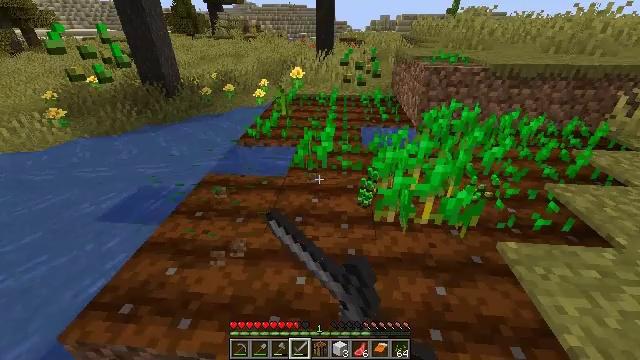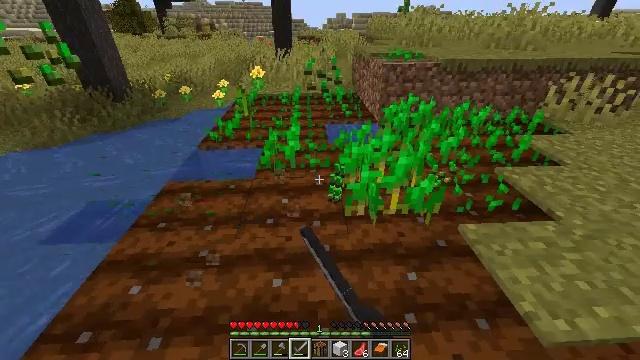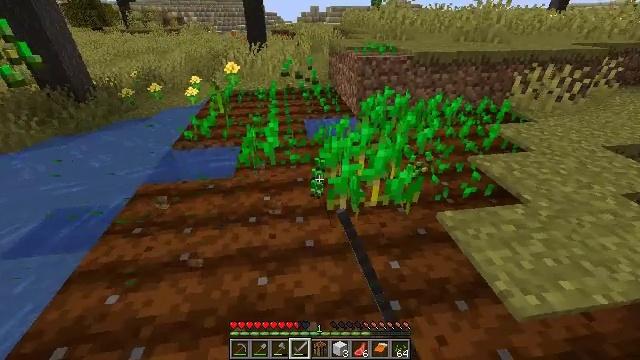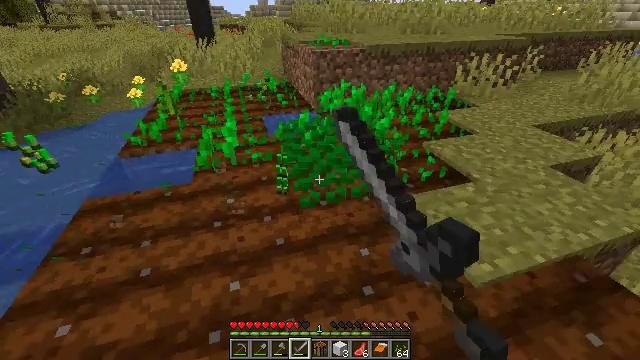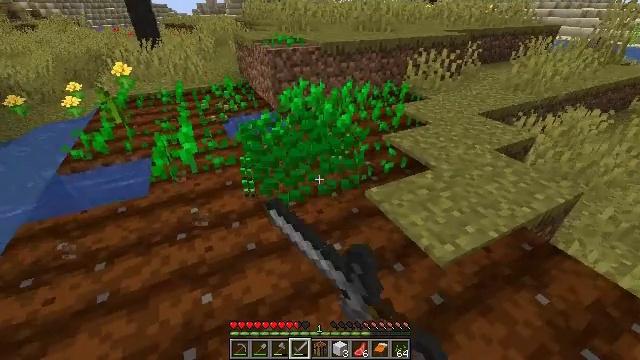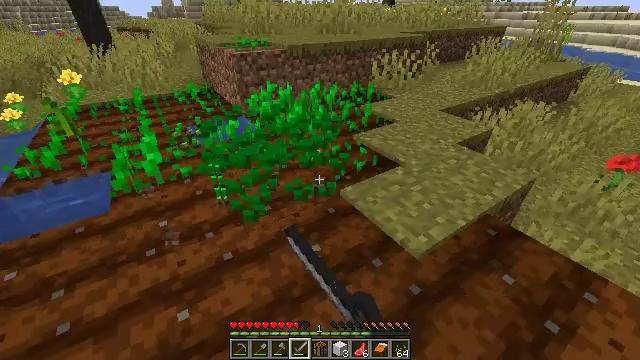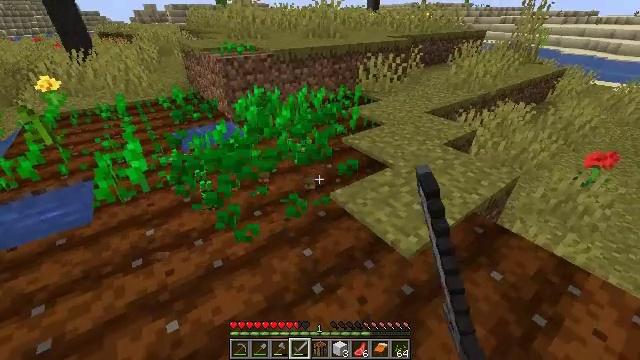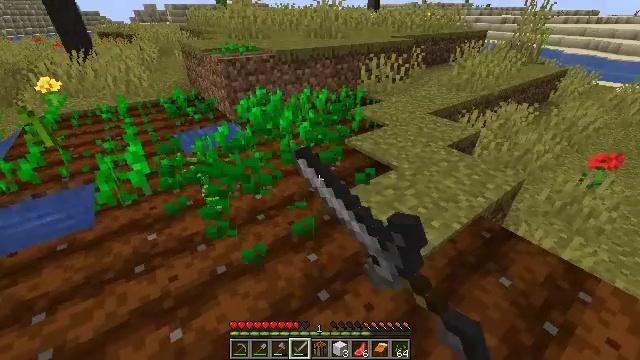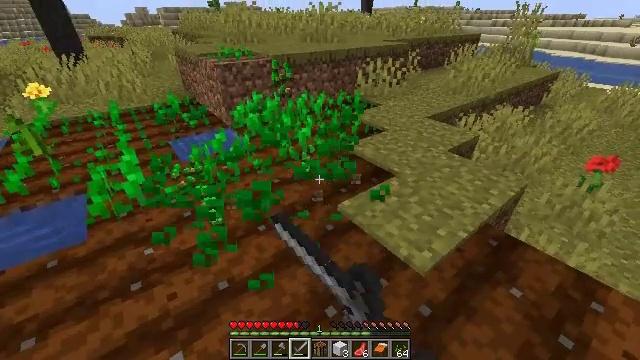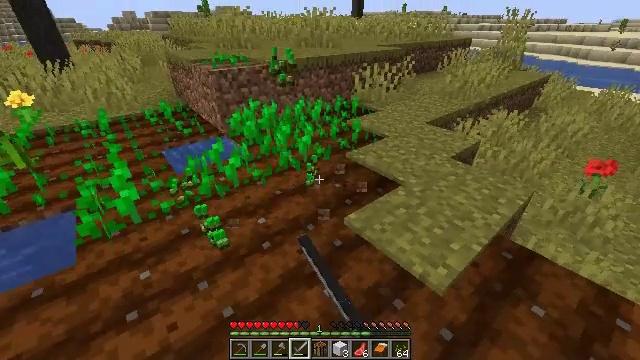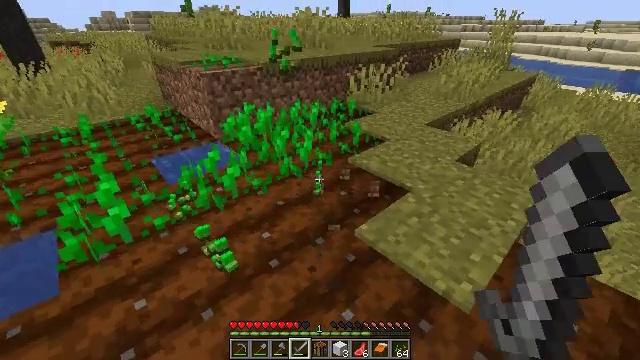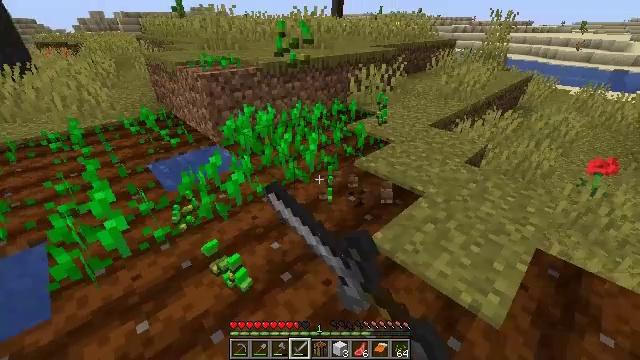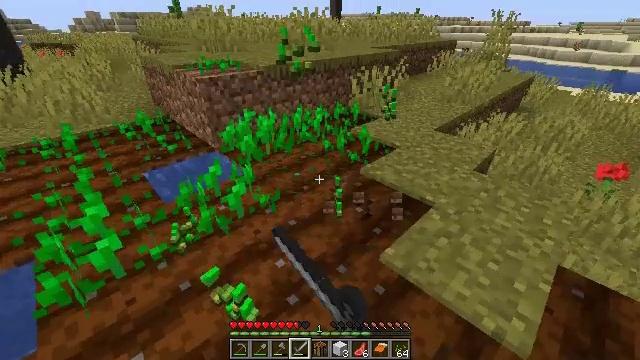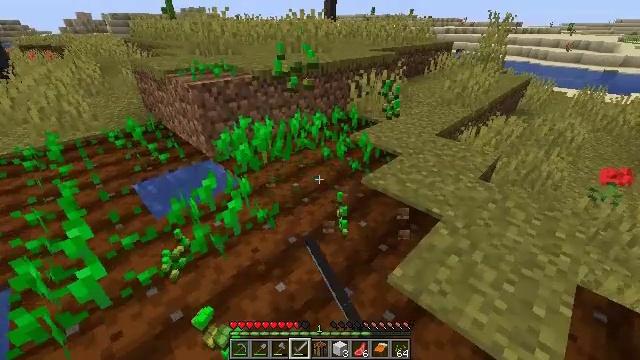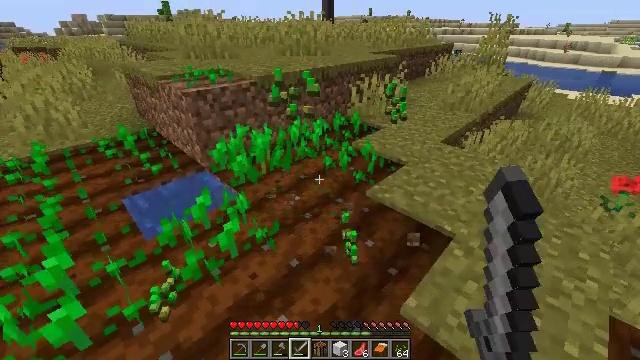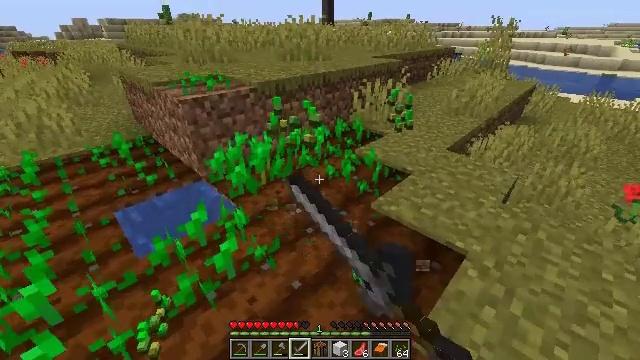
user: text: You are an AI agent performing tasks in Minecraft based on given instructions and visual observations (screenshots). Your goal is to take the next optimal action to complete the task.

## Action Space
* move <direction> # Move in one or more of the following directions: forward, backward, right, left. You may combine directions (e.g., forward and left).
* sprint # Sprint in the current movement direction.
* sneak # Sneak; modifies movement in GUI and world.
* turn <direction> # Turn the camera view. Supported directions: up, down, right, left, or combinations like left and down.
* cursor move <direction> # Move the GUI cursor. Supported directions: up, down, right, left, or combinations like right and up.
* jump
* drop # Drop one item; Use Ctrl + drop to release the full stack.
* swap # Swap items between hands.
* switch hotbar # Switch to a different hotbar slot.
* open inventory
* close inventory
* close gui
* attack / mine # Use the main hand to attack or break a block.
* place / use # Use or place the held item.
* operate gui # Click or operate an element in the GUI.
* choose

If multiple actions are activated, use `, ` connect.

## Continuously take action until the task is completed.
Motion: motion action
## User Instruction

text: Destroy the wheat to collect it.
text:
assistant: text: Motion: turn right, attack / mine
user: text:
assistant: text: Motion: turn right and down, attack / mine
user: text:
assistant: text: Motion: turn right and down, attack / mine
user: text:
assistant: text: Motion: turn right, attack / mine
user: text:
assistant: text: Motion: turn right, attack / mine
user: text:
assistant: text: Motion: turn right, attack / mine
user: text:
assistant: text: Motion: move forward and move left, attack / mine
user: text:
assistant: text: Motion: move forward and move left, turn right, attack / mine
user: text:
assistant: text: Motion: move forward and move left, turn right, attack / mine
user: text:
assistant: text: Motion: move forward and move left, turn right, attack / mine
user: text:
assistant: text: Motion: move forward and move left, turn right, attack / mine
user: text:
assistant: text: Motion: move forward, attack / mine
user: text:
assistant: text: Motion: move forward, turn right, attack / mine
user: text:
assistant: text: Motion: move forward, attack / mine
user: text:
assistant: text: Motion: move forward, attack / mine
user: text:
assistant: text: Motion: move forward, attack / mine
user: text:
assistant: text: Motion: move forward, attack / mine
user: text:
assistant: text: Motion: move forward, turn down, attack / mine
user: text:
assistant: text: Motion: move forward and move right, turn down, attack / mine
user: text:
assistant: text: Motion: move forward and move right, attack / mine
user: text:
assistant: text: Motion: move forward and move right, attack / mine
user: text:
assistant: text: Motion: move forward and move right, turn down, attack / mine
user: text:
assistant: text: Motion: move forward and move right, turn left and down, attack / mine
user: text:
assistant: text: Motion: move forward, turn down, attack / mine
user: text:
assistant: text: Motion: attack / mine
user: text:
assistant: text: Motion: attack / mine
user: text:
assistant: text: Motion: turn up, attack / mine
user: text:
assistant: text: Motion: turn up, attack / mine
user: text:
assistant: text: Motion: turn up, attack / mine
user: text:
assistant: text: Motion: attack / mine